Question: I've got the following setup (obviously the diagram shows a simplified version)

I wanted to eliminate duplicating common data between databases, in my example, this is the customer table in DB A. In my other apps, I just store the CustomerGuid. I'm thinking of adding a constraint to make sure the CustomerGuid is valid.
So far so good.(Or maybe not)
The problem is when I am in my application layer. I need to create two contexts and then join in memory when I need to retrieve a customer's name and address.
Is this the best approach? It seemed better than replicating the tables in each DB but now I'm not so sure.
My options are as follows:
1. Create views to join in DBs B,C (I'm leaning towards this one, but the problem is I can't form a full text index on views that draw from tables in multiple databases)
2. Keep dealing with multiple EDMX and join in memory when I need to. (Full text search is also a PITA)
3. Replicate data in new tables in each database (seems icky)
4. Linked servers? How does EF deal with this?
I don't have a straightforward question, (so perhaps I will be down-voted to oblivion) but I wanted to elicit some feedback and suggestions as to which approach is best and/or perhaps an approach I haven't thought of. What is the best practiced recognized?
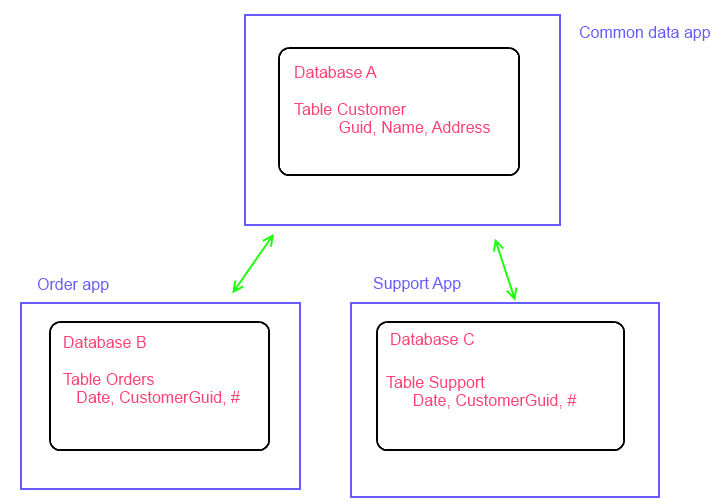
Answer: You should try to "let go" of the old OO ways when designing with modern solutions such as DDD and ORMs. There's really no issue with having data in more than one place as long as you can design to ensure the data will normally be the same.
Read <URL> article on Julie Lerman having the same dilemma.
Linked servers are very cool but should not be an up front dependency.